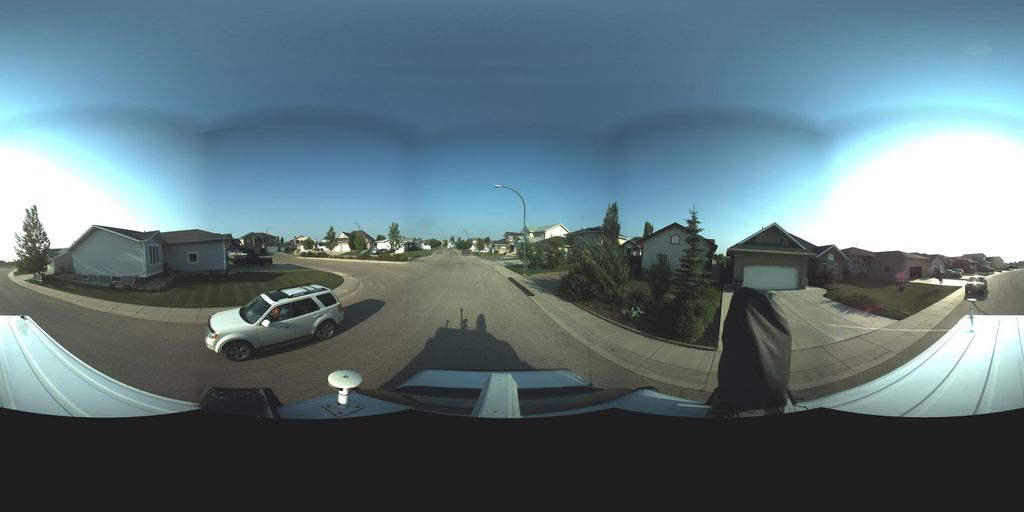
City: saskatoon